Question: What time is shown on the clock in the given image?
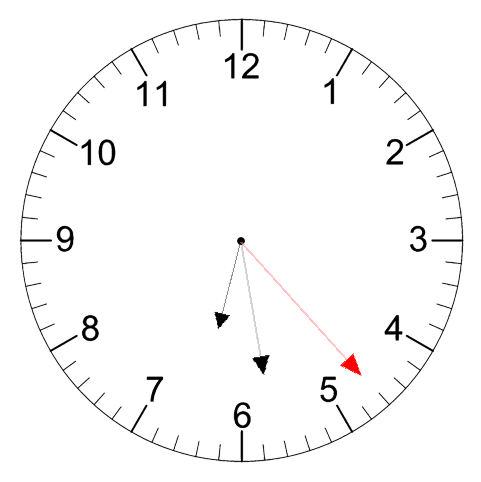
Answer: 06:28:23